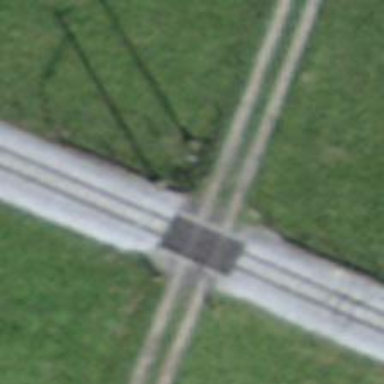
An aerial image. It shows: Level crossing along the railway.